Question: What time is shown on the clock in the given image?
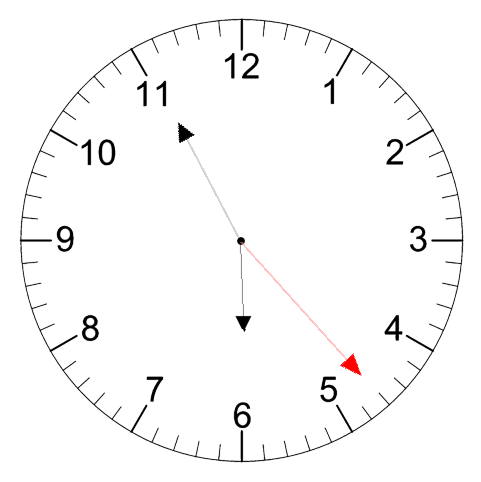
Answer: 05:55:23